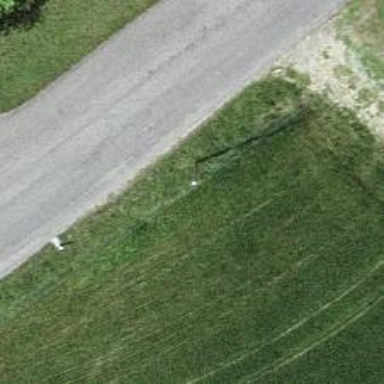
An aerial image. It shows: Minor power line.